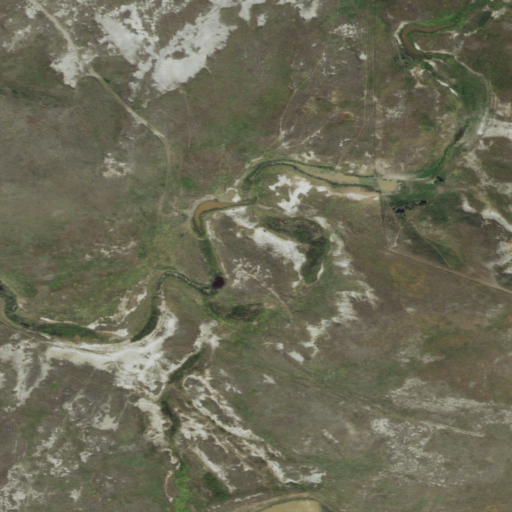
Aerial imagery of valley in South Dakota named School Section Draw containing only grassland